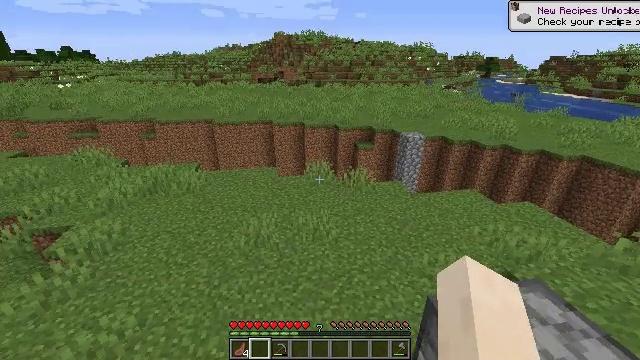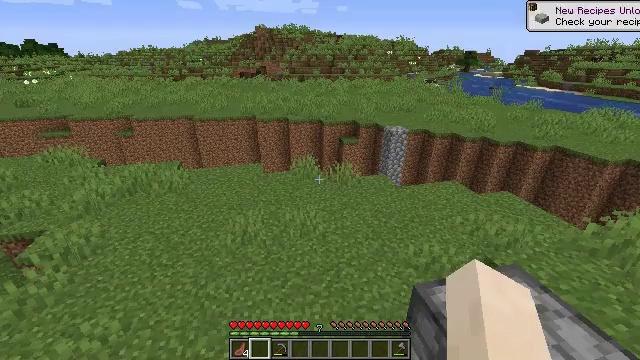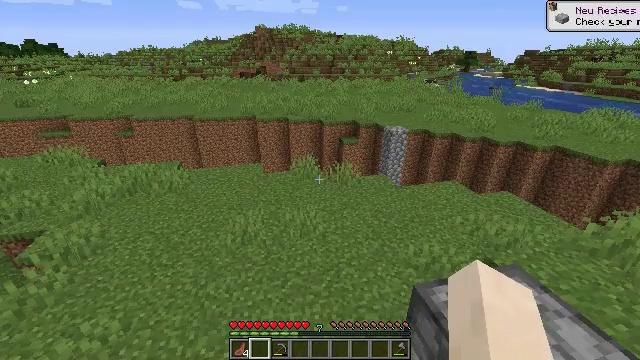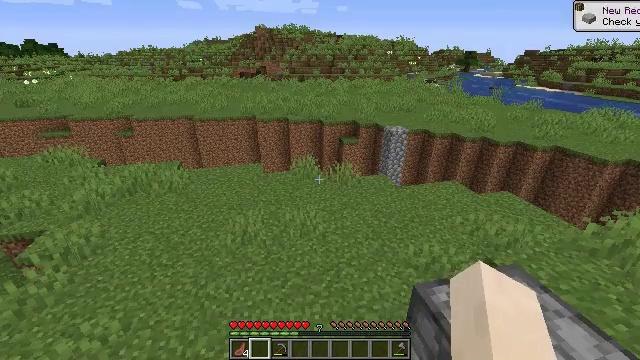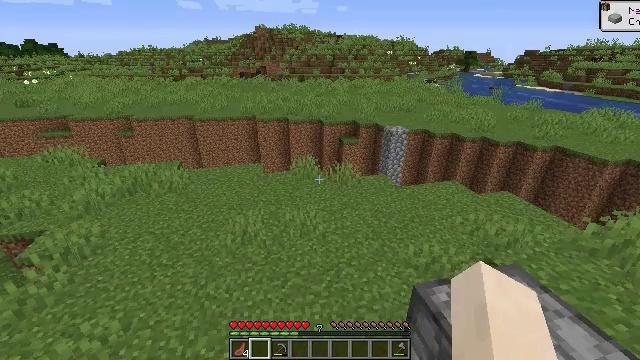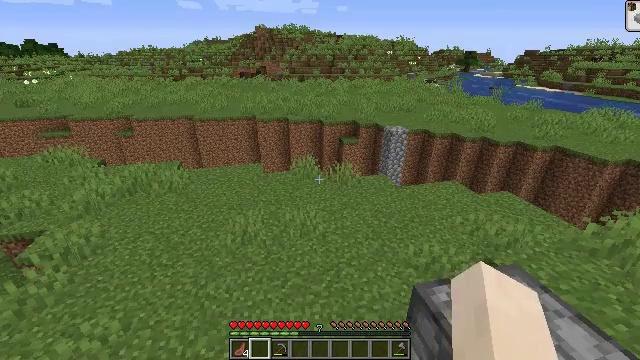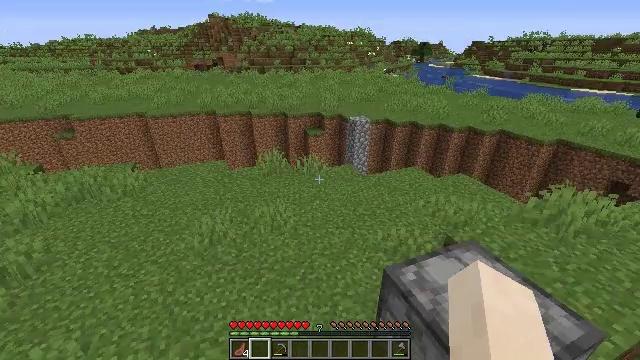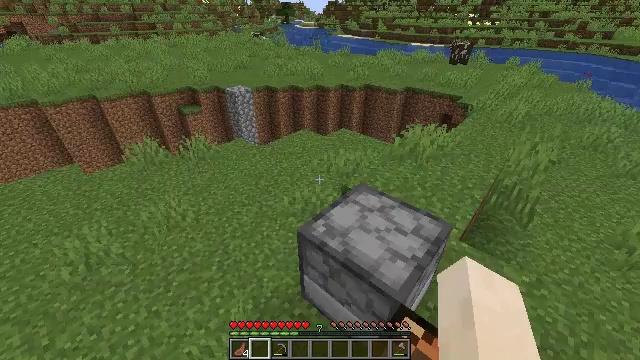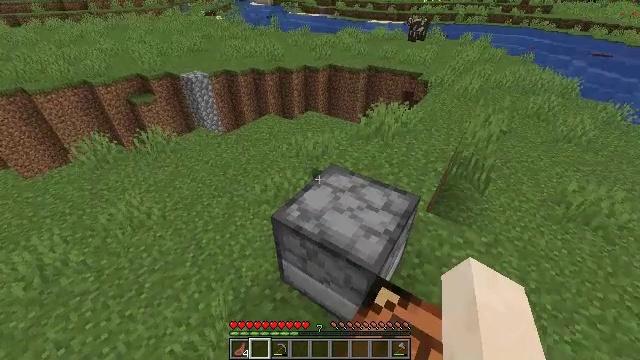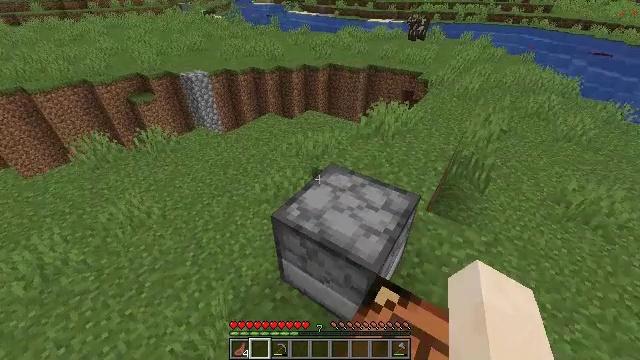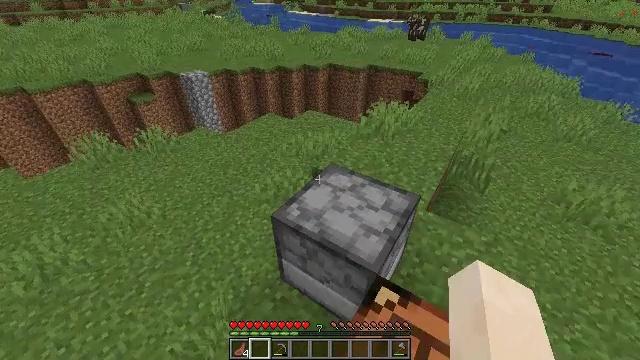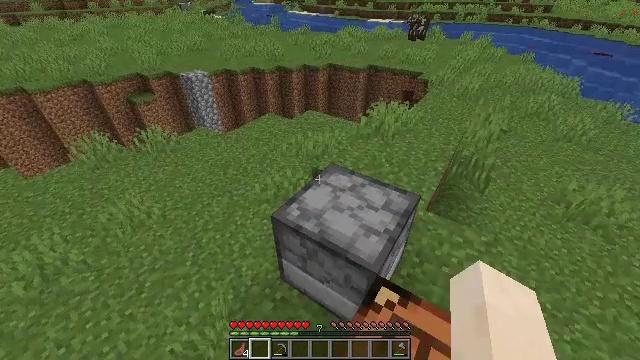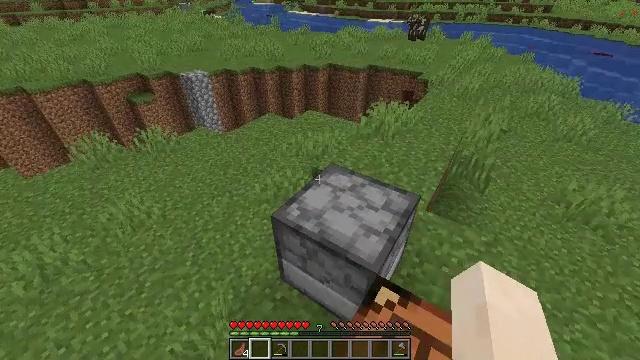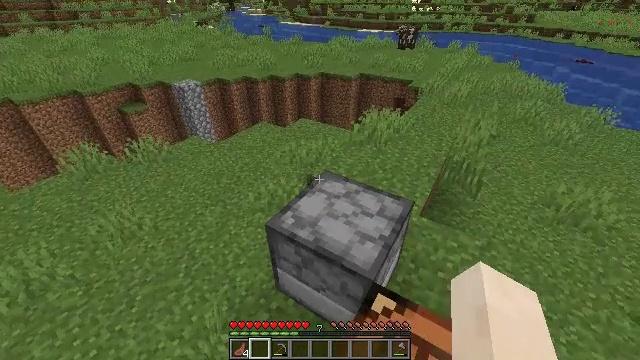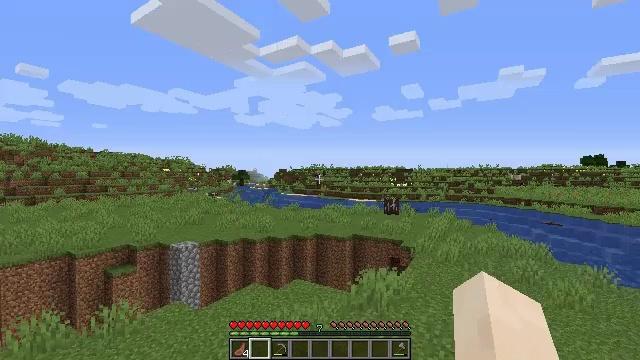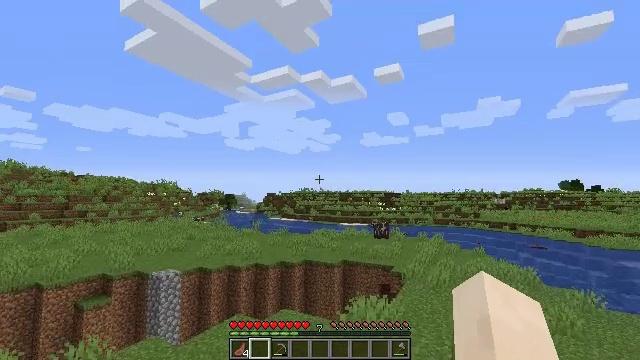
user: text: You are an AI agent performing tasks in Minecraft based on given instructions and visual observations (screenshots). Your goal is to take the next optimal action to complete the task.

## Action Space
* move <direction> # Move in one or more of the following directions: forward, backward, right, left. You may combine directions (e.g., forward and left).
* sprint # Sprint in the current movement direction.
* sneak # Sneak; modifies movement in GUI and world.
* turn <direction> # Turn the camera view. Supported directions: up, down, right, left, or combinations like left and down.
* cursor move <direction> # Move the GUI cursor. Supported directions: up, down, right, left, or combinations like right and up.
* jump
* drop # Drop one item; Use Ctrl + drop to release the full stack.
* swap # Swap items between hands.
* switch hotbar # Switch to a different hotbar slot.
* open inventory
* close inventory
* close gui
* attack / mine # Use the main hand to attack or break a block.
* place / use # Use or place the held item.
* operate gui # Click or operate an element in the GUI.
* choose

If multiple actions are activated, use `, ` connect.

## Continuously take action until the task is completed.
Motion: motion action
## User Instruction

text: Use the furnace to smelt stone into smooth stone.
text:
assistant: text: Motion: turn right and down
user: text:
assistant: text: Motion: no_op
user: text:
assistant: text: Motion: no_op
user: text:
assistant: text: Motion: no_op
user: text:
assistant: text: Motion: no_op
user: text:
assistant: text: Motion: turn right and down
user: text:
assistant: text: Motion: turn right and down
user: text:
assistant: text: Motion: turn right and down
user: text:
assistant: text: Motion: no_op
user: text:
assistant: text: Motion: no_op
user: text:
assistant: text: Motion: no_op
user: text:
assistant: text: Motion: no_op
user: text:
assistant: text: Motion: turn right and up
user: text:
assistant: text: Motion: turn right and up
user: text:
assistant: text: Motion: move forward and move right, turn right and up
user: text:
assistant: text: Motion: move forward and move right
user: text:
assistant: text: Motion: move forward and move right
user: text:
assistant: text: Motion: no_op
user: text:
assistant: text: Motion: no_op
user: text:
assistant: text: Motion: turn right and down
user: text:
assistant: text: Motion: turn right and down
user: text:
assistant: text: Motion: turn right and down
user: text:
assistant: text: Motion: no_op
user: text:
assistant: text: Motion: no_op
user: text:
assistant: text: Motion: no_op
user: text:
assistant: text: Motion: no_op
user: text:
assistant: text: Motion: no_op
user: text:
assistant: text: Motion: no_op
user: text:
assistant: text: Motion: no_op
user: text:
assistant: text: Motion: move right